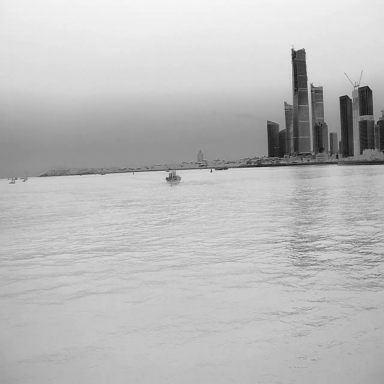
There are four objects shown in the infrared image, including two sailboats, a bulk_carrier, and a container_ship.